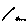
Label: line